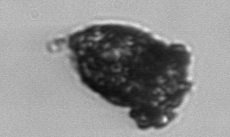
Label: Tintinnopsis